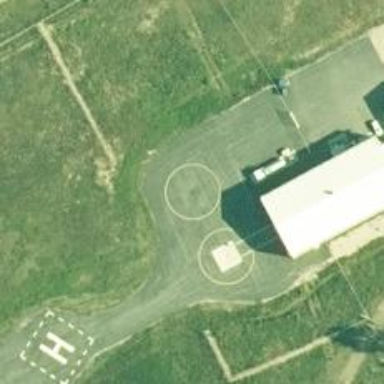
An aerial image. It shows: Image of helipad at airport.